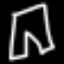
Label: pants